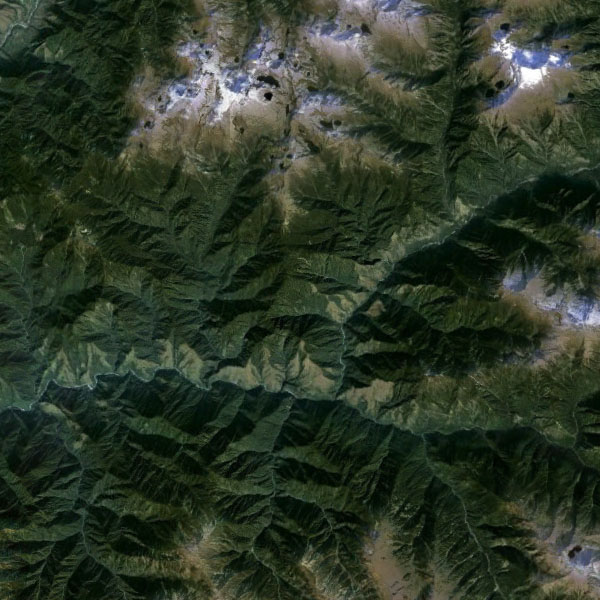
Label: Mountain